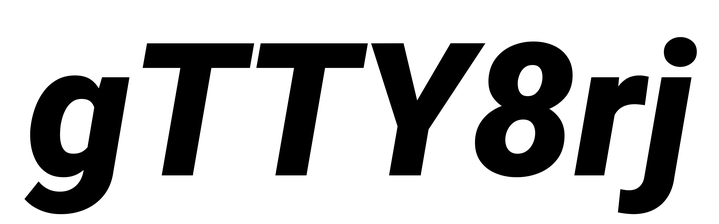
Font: Roboto-Italic_Black_Italic